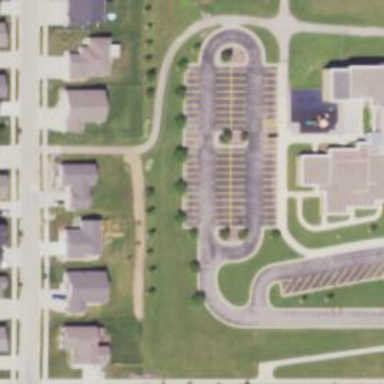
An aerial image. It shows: School driveway surfaced with asphalt.